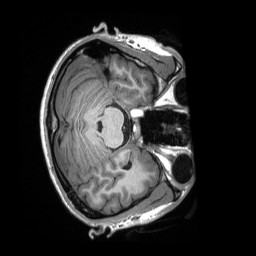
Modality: T1w
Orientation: axial
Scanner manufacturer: siemens
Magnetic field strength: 3 T
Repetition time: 2.3 s
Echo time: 0.00232 s